Question: My function
'''
function xlstest(){
$headers='SN'." ".'Reservation ID'." ".'Hotel Name'." ".'Customer Name';
$data='1'." ".'234'." ".'My hotel name'." ".'Jonny';
$filename='testing';
header("Content-type: application/octet-stream");
header("Content-Disposition: attachment; filename=".$filename.".xls");
header("Pragma: no-cache");
header("Expires: 0");
echo "$headers
$data";
}
'''
while calling this function in admin panel it will export to excel but file doesn't have above headers and data but it shows all the text that is present in admin panel

Do anyone know why is this happening?
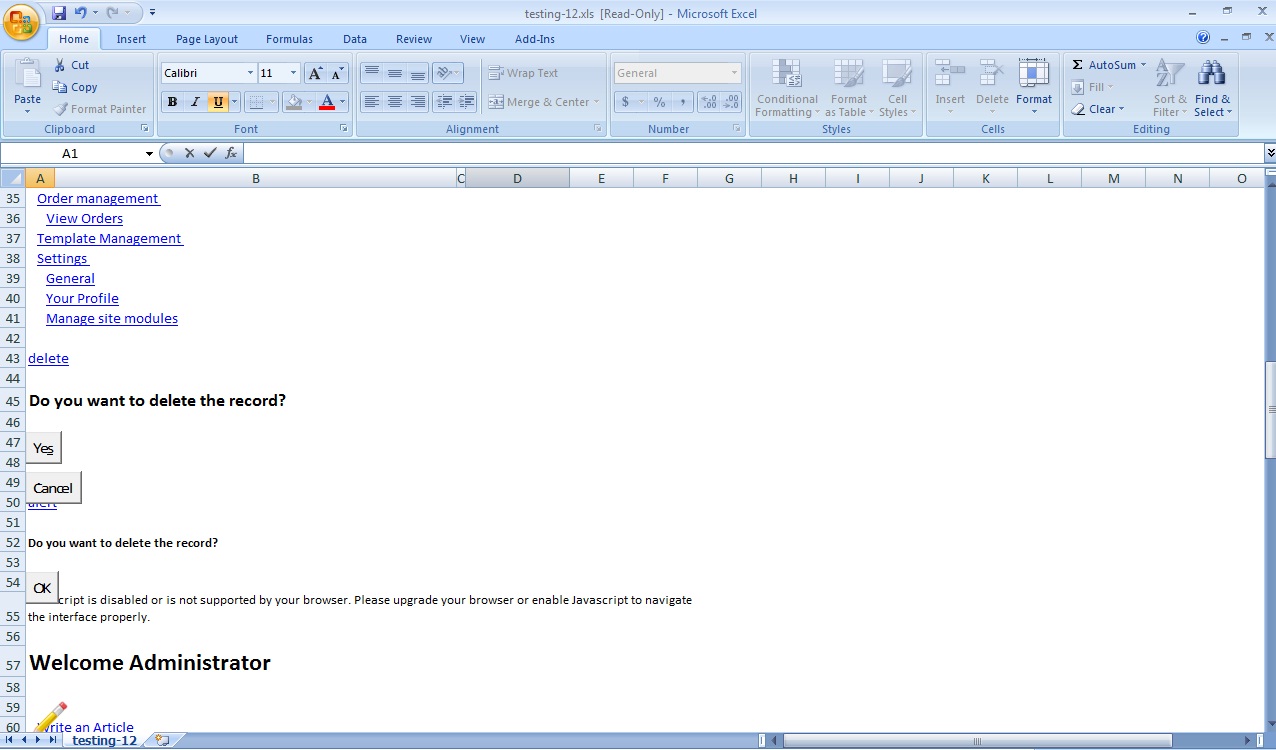
Answer: My problem is solved. Actually I have called this function just below the '<link rel="stylesheet" href=""/>' and
'''
<script type="text/javascript" src=".... .."></script>
'''
once i moved above these css and scripts.. my problem is solved strange.......